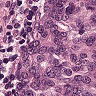
Metastatic tissue present: yes